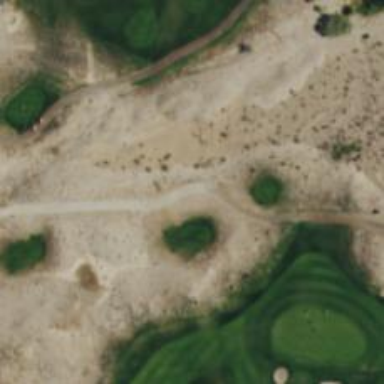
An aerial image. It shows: Path for golf carts.